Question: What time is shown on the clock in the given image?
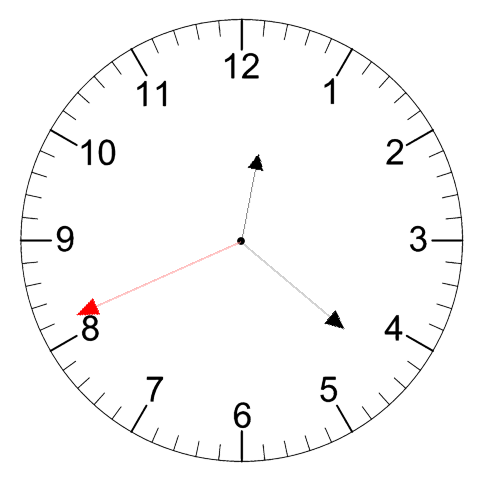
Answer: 12:21:41